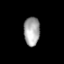
Tissue: prostate
Cell type: Fibroblasts
Senescence score: 0.6989
Nuclear area (px): 453
Mean DAPI intensity: 164.042